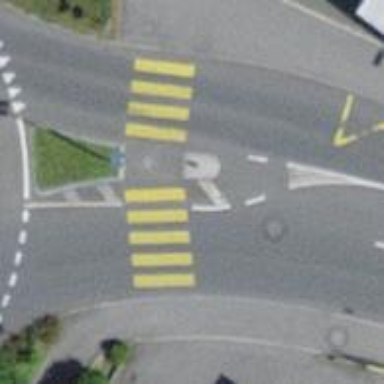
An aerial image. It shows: Footway located on traffic island.